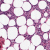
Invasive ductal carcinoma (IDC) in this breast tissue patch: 0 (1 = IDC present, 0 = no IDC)